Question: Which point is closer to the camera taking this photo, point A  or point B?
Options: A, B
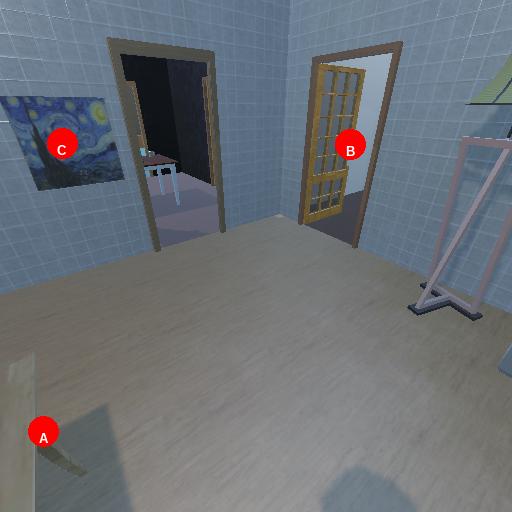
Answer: A